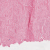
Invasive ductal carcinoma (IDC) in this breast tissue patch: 0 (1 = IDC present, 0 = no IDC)